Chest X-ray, PA view. Patient: 17 years old, sex M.
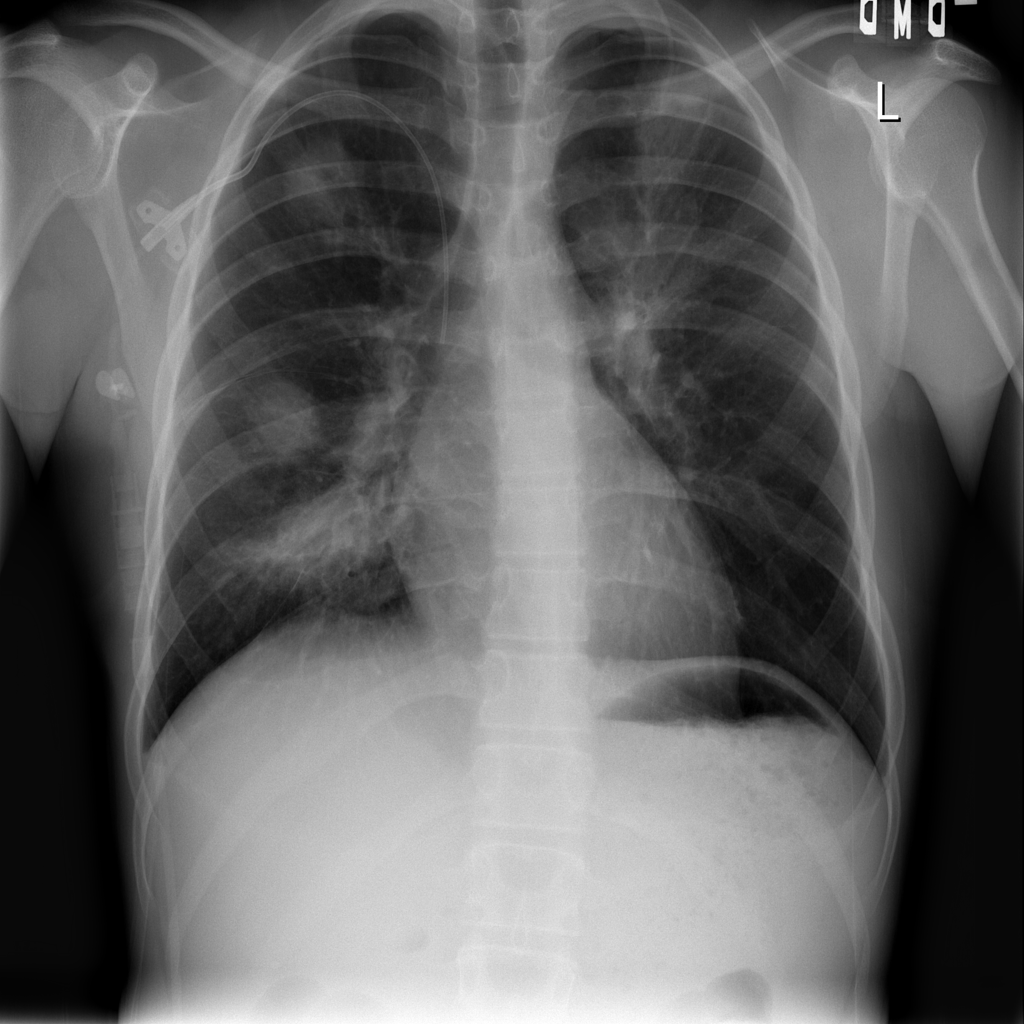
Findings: Atelectasis, Consolidation, Mass